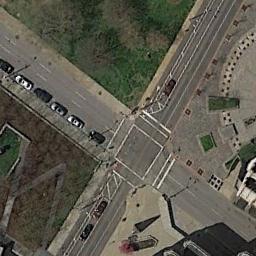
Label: intersection